Question:
the values come from TABLEs 'contract', 'tenant', 'property'
THEN i want to get max (expiry_date) according to each idproperty.
the output like:
'''
idproperty| property_unit | tenant| expiry_date | idcontract
426 | Car Park | NGUY | 2016-05-27 | 1578
432 | 13TH FLoor | wong | 2015-09-21 | 1455
433 | 14TH floor | HA | 2016-07-01 | 1629
'''
Thanks for helping!!
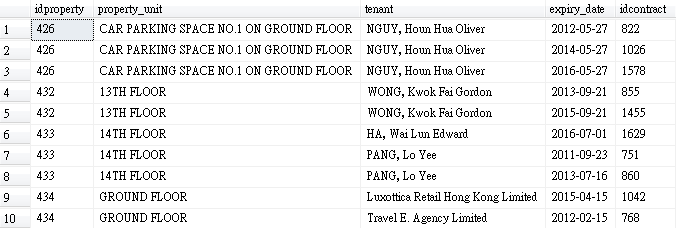
Answer: Try this. Use 'OVER PARTITION BY' to find the 'max expire_date' of each property_unit
'''
SELECT idproperty,
property_unit,
tenant,
expiry_date,
idcontract
FROM (SELECT Row_number() OVER (partition BY idproperty, property_unit
ORDER BY expiry_date DESC) Rn,
*
FROM tablename) a
WHERE a.rn = 1
'''